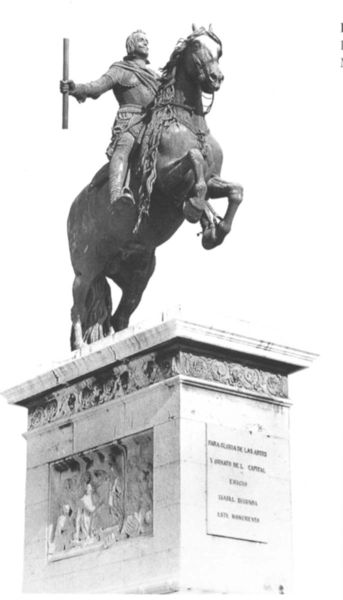
Titel: Reiterstandbild Philipps IV.
Künstler: Pietro Tacca
Standort: Madrid, Plaza de Oriente (EU - E)
Schlagwörter: hand, held, mann, bart, arm, halten, sockel, stein, haare, pferd, reiter, stock, skulptur, statue, deutschland, hufe, mähne, ritt, schweif, sprung, zaumzeug, relief, schrift, italien, stab, könig, tafel, inschrift, metall, bronze, schild, berlin, denkmal, stich, text, herrscher, ritter, rüstung, sieg, hufen, rom, fries, harnisch, erhoben, florenz, feldherr, macht, bote, heroisch, standbild, aufgebäumt, reiterstandbild, hinterbeine, padua, gattamelata, levante, hinterbeinen, reiterstandbildstandbild reiter, frankkreich